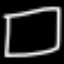
Label: square